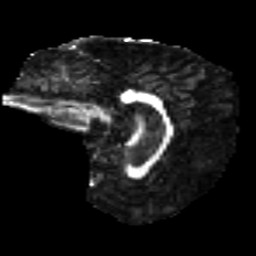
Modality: FA
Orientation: sagittal
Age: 63
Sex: female
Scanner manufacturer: ge
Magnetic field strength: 3 T
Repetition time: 7.8 s
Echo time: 0.0649 s